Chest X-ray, AP view. Patient: 49 years old, sex M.
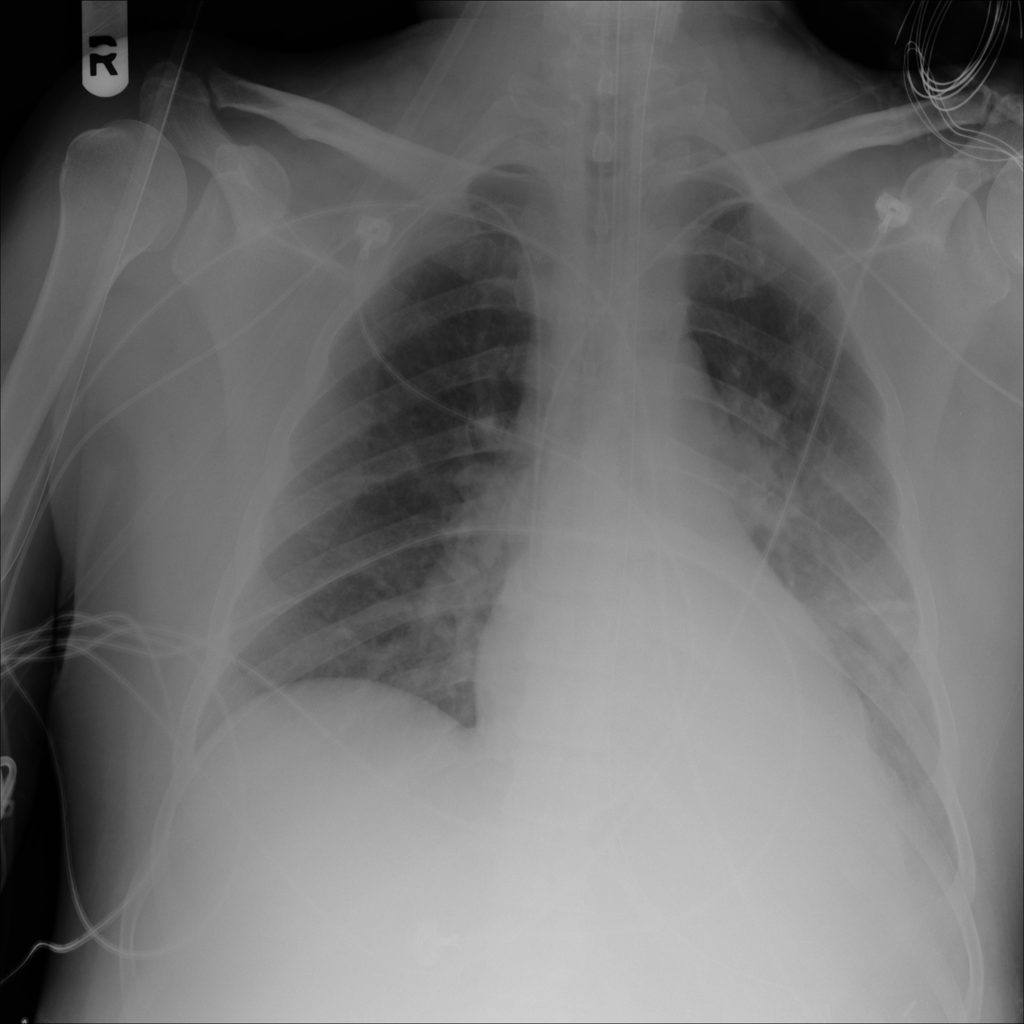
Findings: Atelectasis, Effusion, Pneumonia